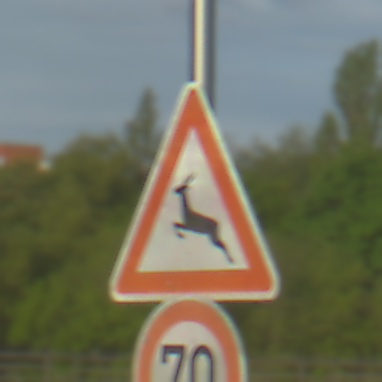
Verkehrszeichen: WildwechselRechts
Zusatzzeichen unten: Geschwindigkeit70
Umgebung: Outdoor, Suburban
Tageszeit: MorningAfternoon
Wetter: PartlyCloudy
Licht: Natural
Jahreszeit: NotSpecified
Kontrast: HighContrast